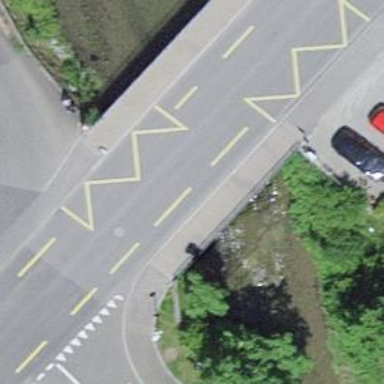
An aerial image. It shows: Public transport stop position.